Field crop: tomato
Growth stage: 1
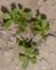
Species: portulaca